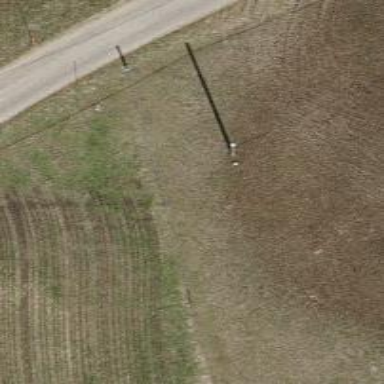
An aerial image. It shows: Minor power line.